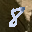
Label: 8